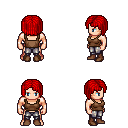
a pixel art fantasy rpg character, male body template, human, light skin, brown pirate shirt, metal pants, red pageboy hairstyle, brown shoes, four views (front, back, left, right), 2x2 character sprite sheet, small pixel art, hard edges, no anti-aliasing